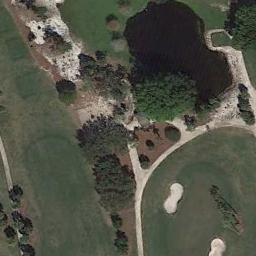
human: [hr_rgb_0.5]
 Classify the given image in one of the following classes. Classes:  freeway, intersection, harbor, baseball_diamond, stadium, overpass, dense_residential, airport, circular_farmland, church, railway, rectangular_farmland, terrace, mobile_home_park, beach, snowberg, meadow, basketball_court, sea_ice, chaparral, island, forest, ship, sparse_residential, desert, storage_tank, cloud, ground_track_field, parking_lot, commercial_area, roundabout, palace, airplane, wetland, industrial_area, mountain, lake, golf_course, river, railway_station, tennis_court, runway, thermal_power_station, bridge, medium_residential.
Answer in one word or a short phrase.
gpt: golf_course